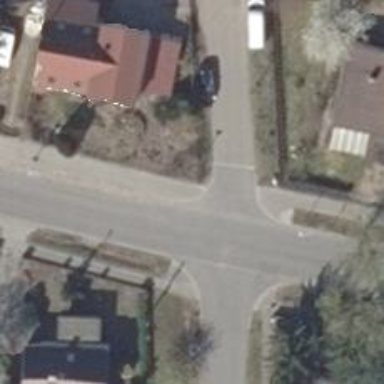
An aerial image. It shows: Unmarked crossing on footway.